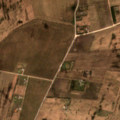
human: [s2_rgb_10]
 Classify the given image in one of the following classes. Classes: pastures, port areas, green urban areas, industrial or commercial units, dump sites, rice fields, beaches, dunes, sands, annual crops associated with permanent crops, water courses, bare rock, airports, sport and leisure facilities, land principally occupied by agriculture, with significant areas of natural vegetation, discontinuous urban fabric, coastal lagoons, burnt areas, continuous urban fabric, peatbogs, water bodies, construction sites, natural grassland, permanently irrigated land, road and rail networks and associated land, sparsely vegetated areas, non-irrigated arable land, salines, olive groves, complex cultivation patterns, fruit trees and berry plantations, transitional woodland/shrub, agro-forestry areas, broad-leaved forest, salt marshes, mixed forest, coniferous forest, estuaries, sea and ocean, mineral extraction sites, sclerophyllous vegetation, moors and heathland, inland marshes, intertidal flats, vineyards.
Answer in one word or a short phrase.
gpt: non-irrigated arable land, pastures, complex cultivation patterns